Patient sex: F
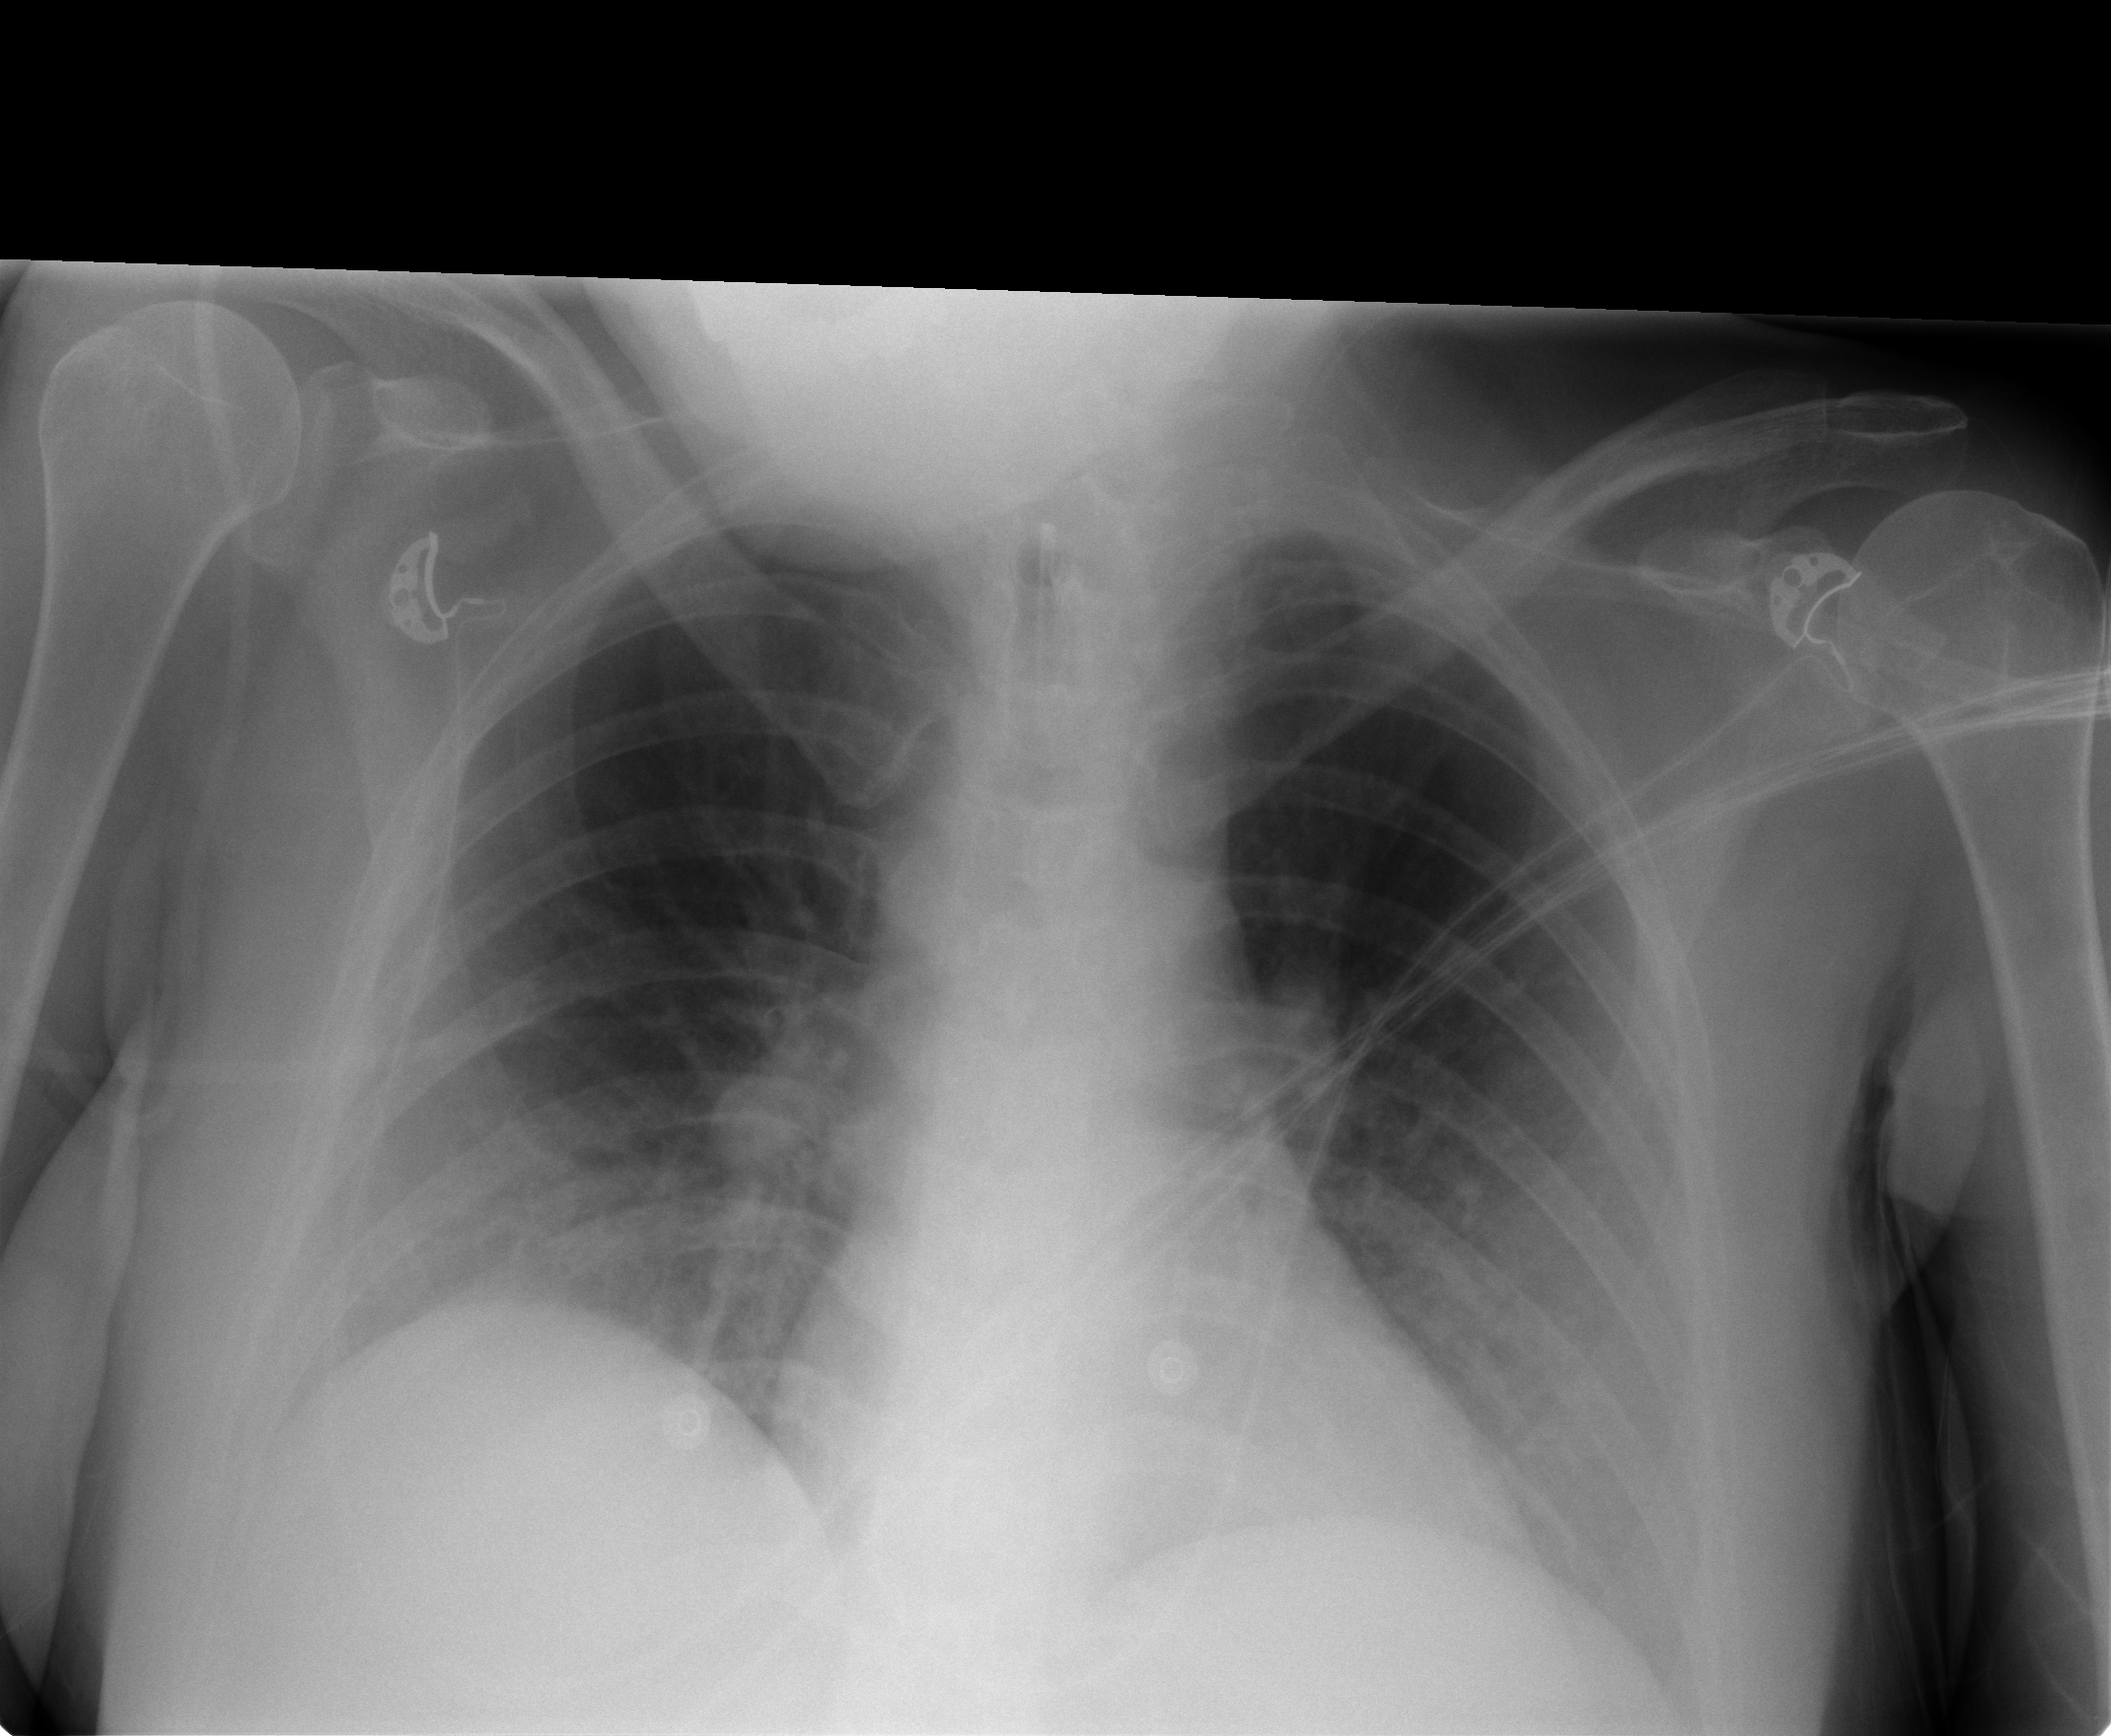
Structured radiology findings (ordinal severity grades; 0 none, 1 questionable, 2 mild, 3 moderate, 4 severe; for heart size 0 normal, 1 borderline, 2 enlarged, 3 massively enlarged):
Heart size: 0
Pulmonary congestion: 0
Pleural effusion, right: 2
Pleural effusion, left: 2
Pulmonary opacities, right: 0
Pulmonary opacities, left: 0
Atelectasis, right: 2
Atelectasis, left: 2